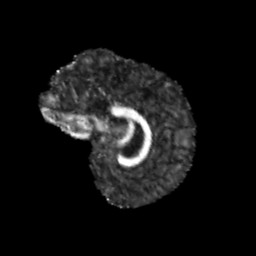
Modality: FA
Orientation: sagittal
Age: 10
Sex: male
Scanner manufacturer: siemens
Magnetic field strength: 3 T
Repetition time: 3.8 s
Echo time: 0.07 s